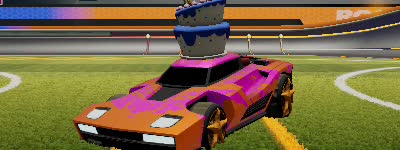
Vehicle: breakout